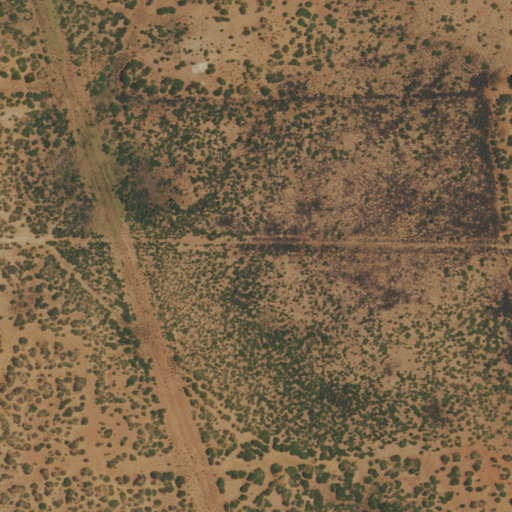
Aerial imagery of valley in New Mexico named Bear Grass Draw containing only shrub